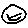
Label: smiley face